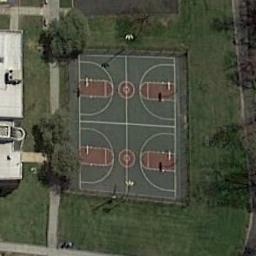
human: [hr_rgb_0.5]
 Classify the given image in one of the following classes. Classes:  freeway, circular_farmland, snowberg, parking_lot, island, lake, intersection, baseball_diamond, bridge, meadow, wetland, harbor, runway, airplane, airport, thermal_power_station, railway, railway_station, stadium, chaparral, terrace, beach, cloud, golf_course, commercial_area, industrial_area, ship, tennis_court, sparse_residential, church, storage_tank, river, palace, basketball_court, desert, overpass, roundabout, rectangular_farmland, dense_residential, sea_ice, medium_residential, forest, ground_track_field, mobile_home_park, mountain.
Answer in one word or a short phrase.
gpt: basketball_court